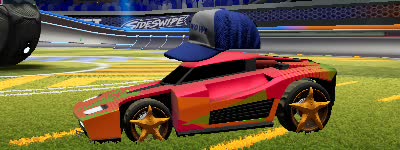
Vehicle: breakout